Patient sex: M
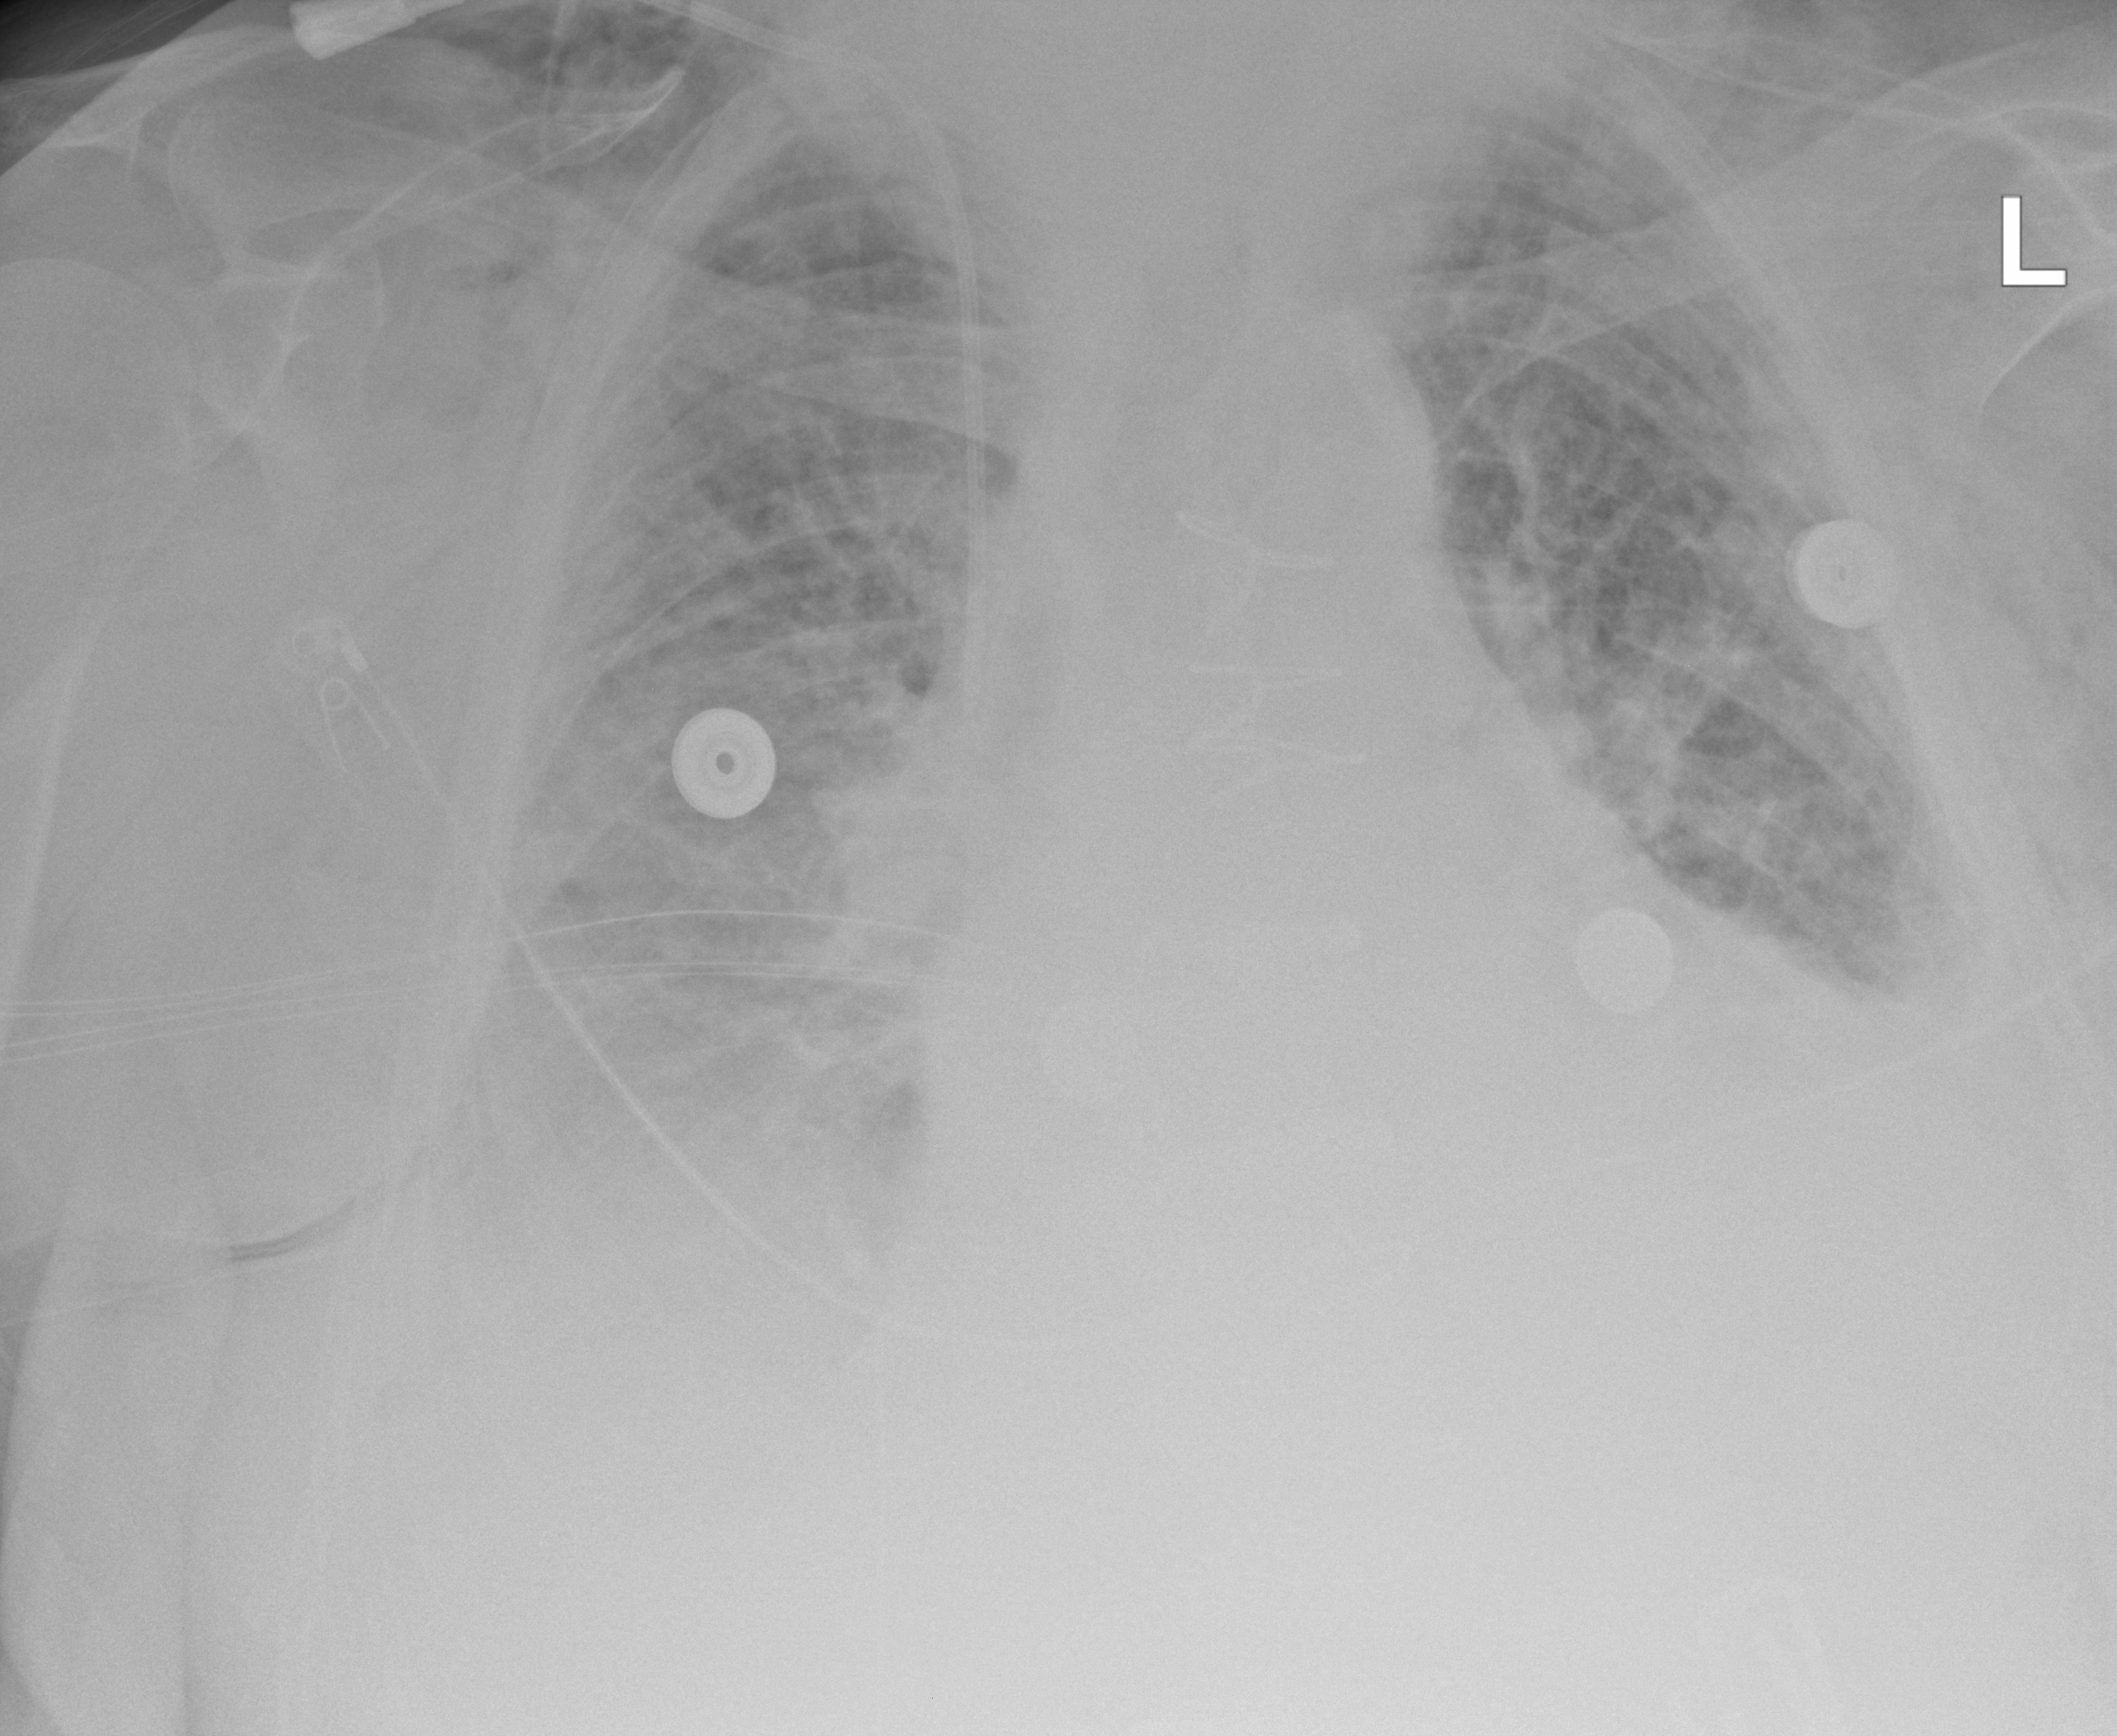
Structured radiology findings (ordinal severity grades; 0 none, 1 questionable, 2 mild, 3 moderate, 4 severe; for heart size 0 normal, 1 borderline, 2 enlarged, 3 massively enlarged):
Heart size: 2
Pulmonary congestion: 3
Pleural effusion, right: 3
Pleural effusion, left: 3
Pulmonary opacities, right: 2
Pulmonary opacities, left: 2
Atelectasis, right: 2
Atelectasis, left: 2